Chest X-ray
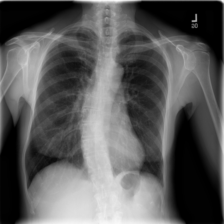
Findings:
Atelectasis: negative
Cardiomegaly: negative
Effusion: negative
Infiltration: positive
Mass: negative
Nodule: negative
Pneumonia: negative
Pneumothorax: negative
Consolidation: negative
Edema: negative
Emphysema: negative
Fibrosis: negative
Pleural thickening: positive
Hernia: negative